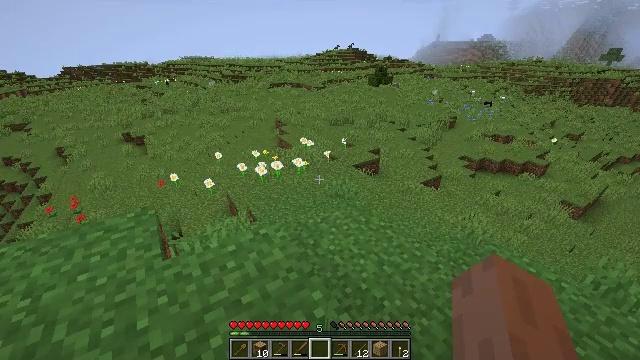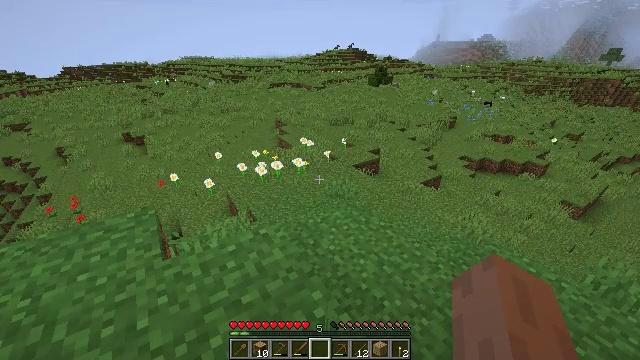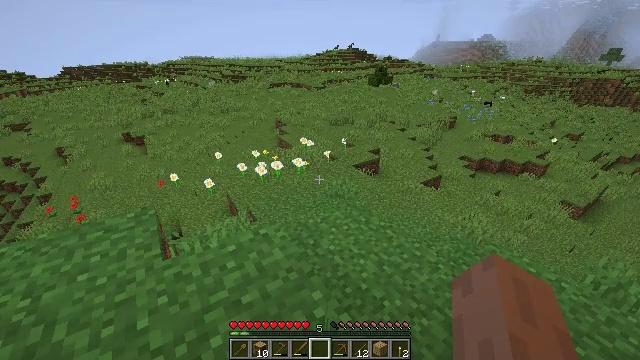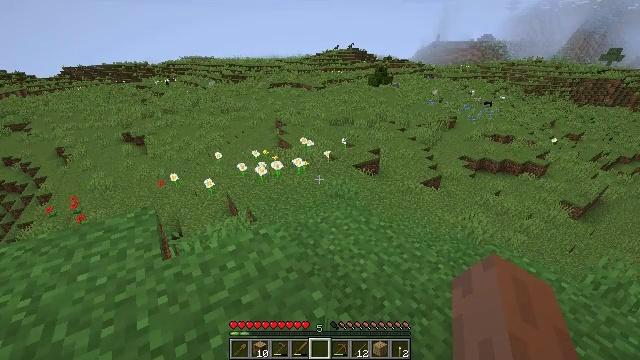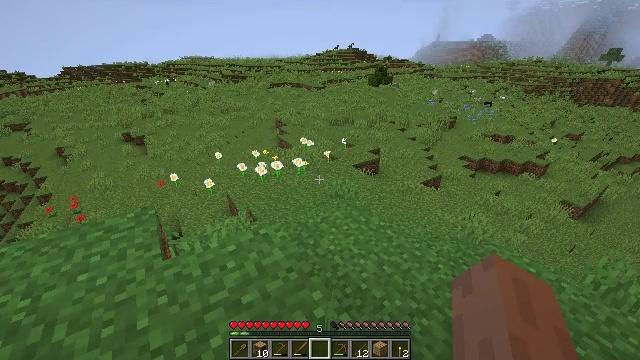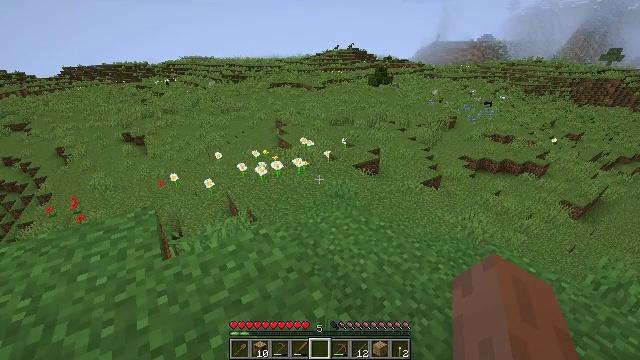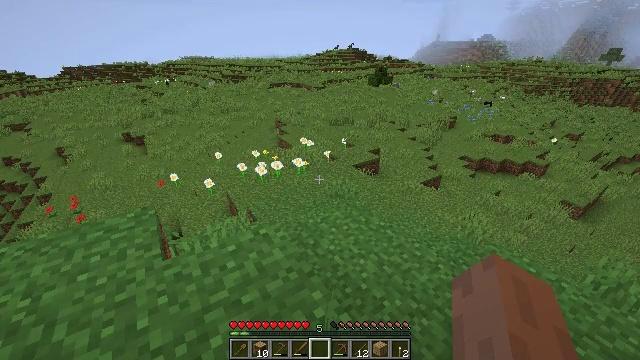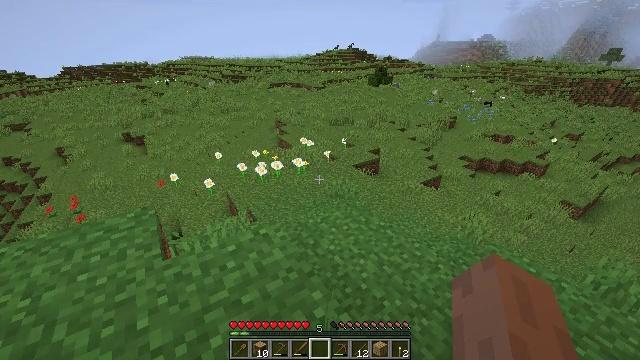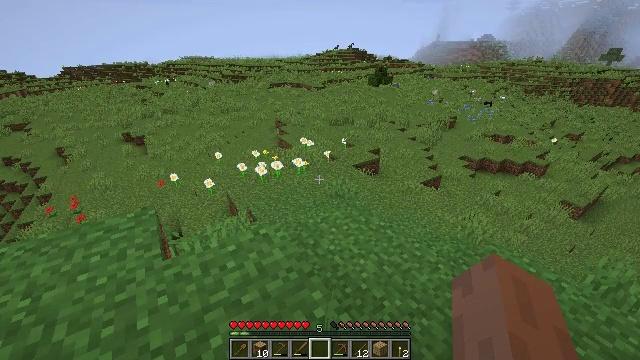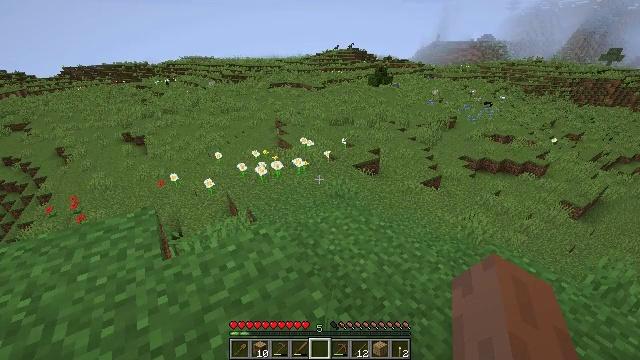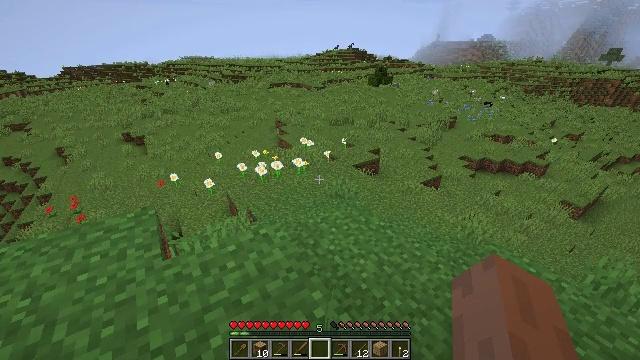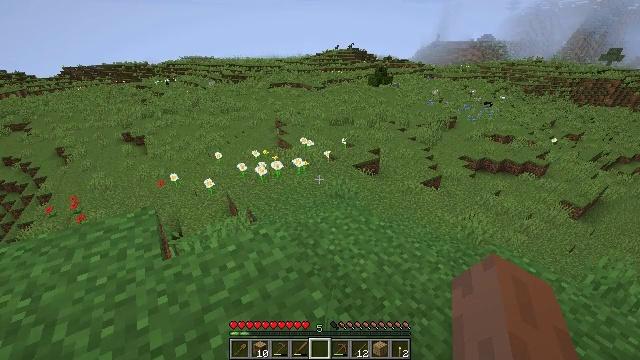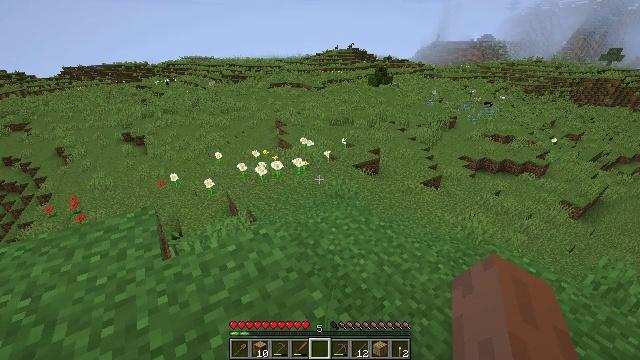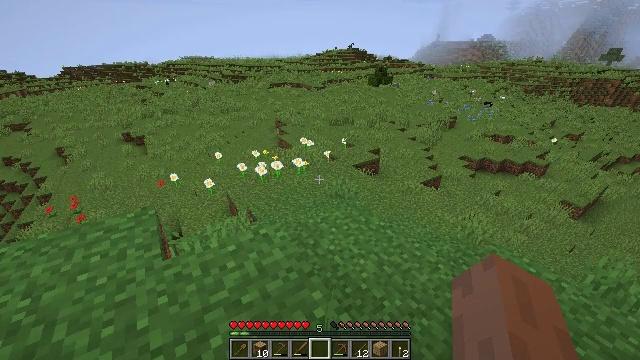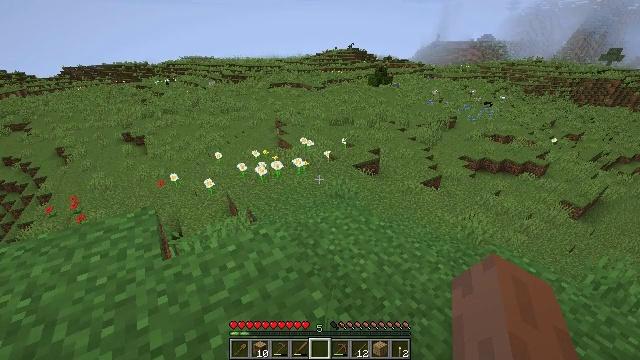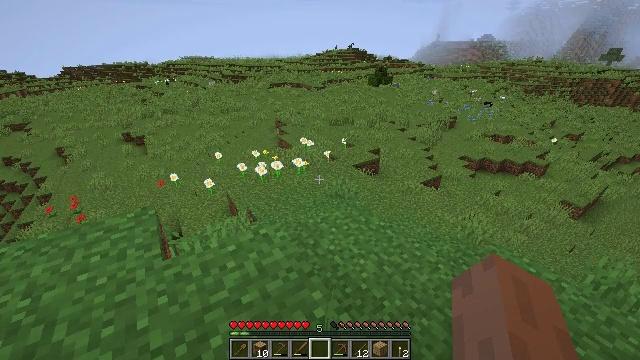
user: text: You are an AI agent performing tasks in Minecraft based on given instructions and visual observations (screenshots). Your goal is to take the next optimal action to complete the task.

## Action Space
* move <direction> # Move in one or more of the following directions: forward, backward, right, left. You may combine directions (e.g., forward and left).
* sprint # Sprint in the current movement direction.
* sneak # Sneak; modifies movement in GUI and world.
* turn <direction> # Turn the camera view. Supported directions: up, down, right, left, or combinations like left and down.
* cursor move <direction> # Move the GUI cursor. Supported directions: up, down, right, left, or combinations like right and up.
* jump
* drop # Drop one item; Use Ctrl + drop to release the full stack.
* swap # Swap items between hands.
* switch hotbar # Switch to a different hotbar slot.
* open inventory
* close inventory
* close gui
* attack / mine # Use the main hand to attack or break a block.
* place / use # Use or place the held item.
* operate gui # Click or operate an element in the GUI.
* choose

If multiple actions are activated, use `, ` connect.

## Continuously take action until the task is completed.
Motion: motion action
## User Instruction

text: Gather birch log for crafting.
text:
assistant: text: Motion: no_op
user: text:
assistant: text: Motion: no_op
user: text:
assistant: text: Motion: no_op
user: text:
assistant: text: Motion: no_op
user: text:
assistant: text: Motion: no_op
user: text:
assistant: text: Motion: no_op
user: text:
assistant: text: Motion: no_op
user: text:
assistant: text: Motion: no_op
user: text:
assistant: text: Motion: no_op
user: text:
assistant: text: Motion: no_op
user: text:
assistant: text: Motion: no_op
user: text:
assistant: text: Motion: no_op
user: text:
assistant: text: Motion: no_op
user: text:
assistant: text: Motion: no_op
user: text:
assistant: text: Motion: no_op
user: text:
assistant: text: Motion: no_op
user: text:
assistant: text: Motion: no_op
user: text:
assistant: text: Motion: no_op
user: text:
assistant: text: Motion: no_op
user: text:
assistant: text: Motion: no_op
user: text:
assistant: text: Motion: no_op
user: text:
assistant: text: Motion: no_op
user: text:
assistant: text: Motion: no_op
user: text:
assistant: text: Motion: no_op
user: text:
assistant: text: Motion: no_op
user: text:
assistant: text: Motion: no_op
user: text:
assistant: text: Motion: no_op
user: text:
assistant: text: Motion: no_op
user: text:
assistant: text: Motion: no_op
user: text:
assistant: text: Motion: no_op